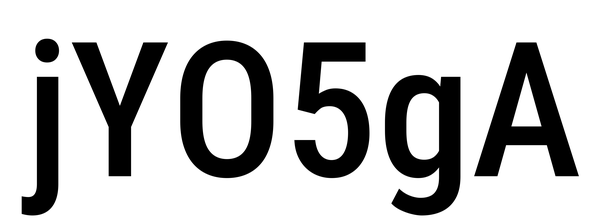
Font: Roboto_Condensed_Medium